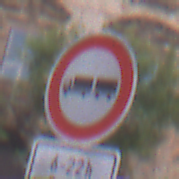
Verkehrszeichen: VerbotLastkraftwagenMitAnhaenger
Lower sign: ZeitangabenMitBeschraenkungAufWochentage4
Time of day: MorningAfternoon
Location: Outdoor (Urban)
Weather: PartlyCloudy
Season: NotSpecified
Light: Natural